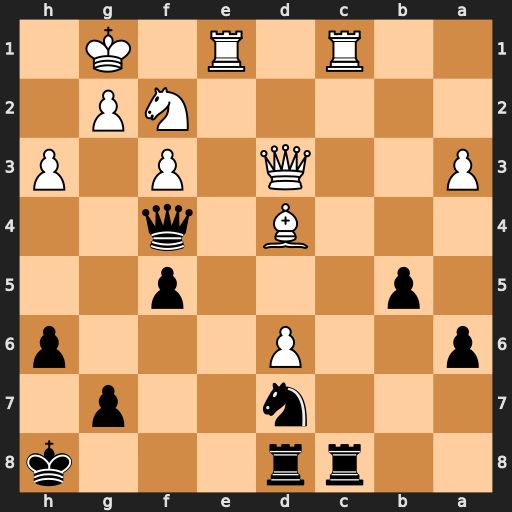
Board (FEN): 2rr3k/3n2p1/p2P3p/1p3p2/3B1q2/P2Q1P1P/5NP1/2R1R1K1
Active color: b
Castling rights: -
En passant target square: -
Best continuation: Rxc1 Rxc1 Qxc1+